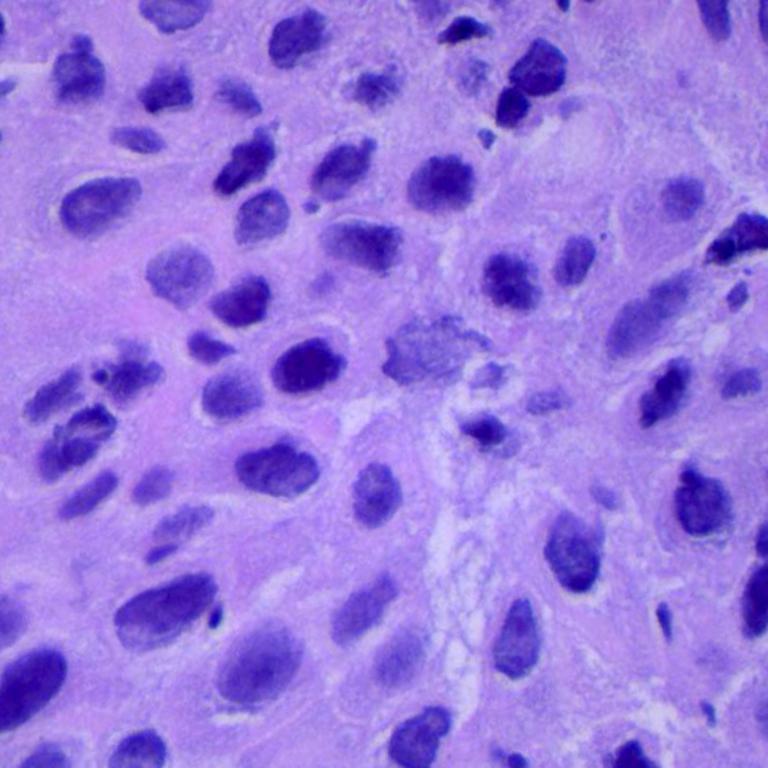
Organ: lung
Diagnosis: squamous carcinomas